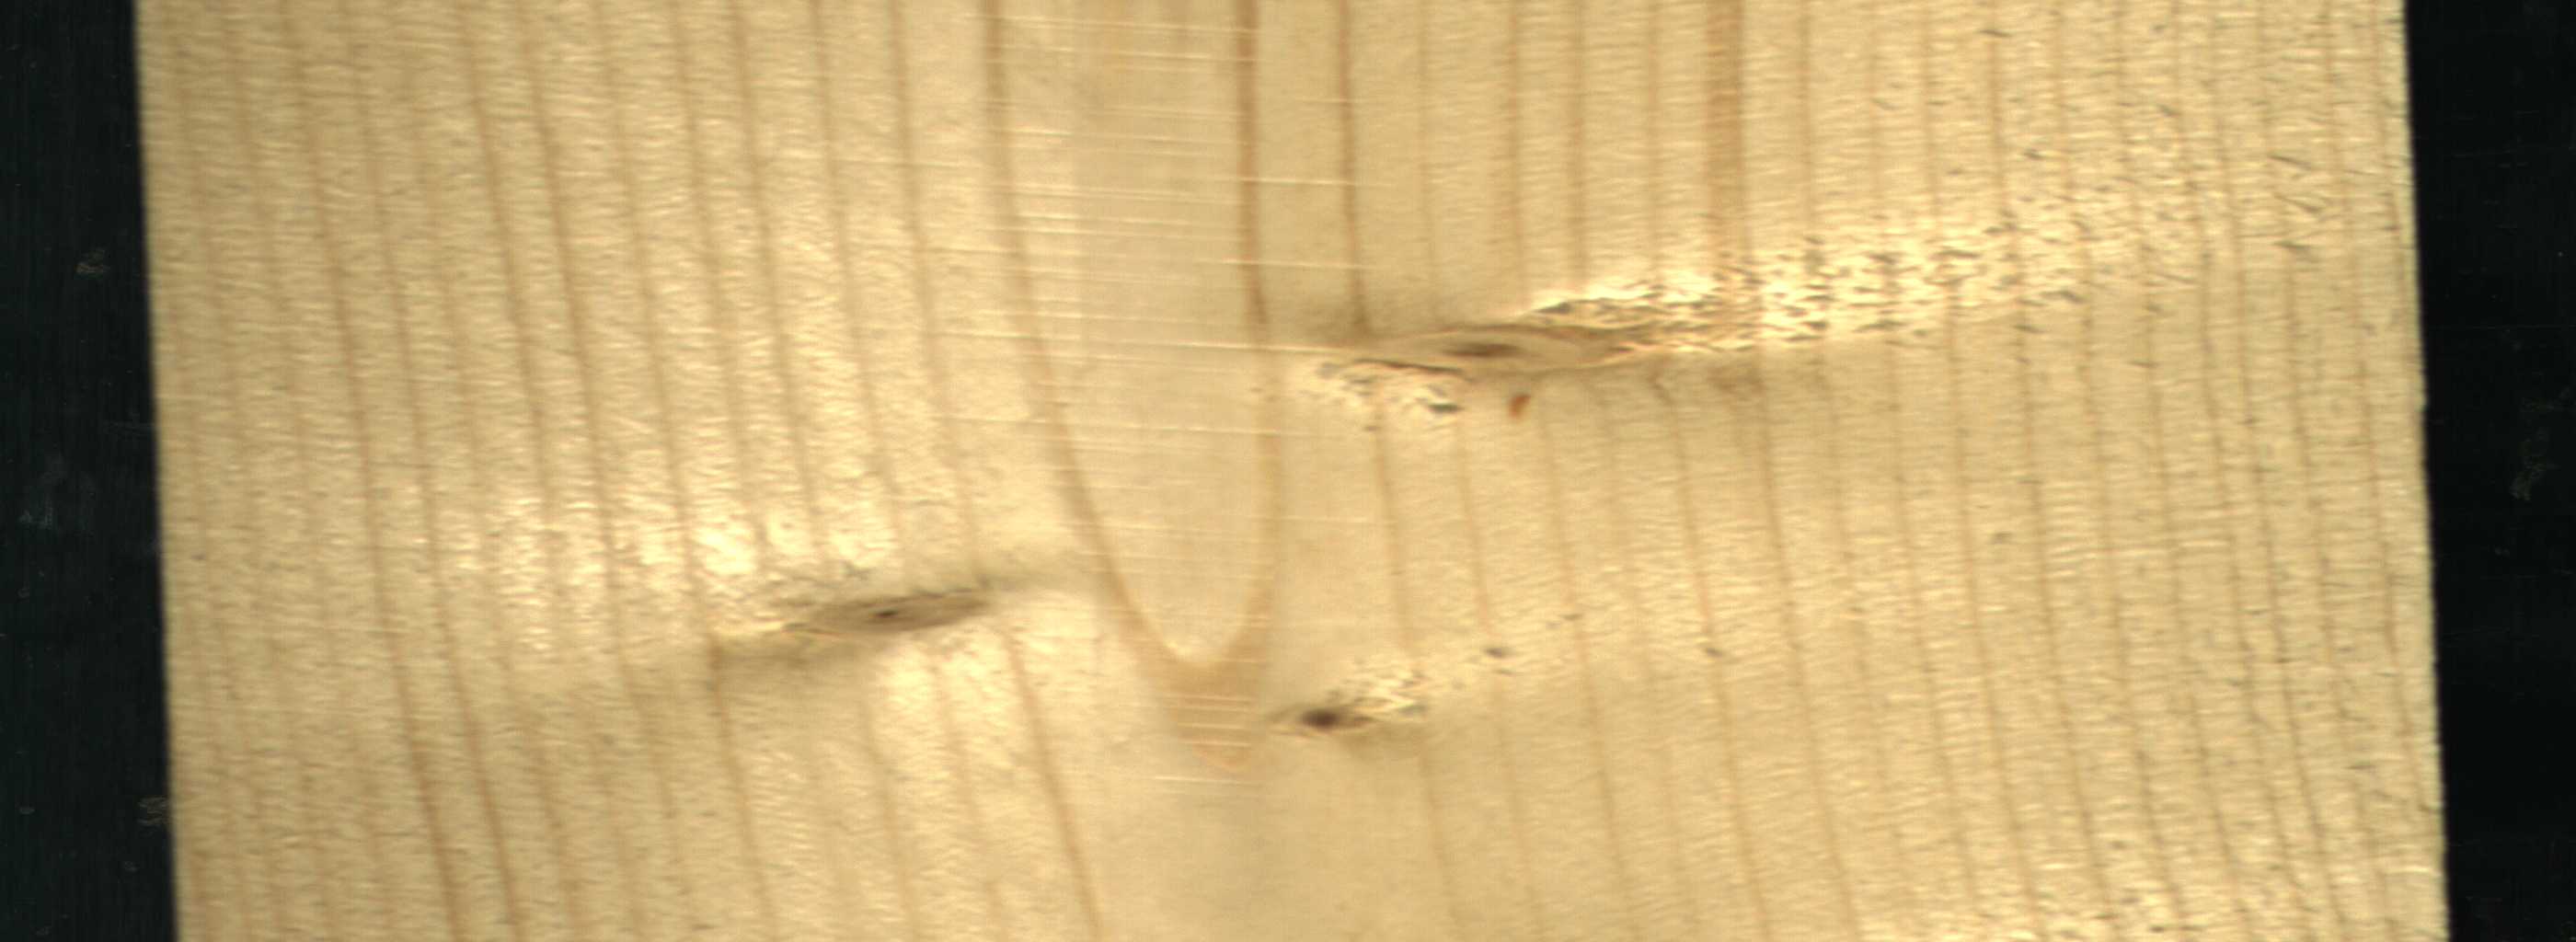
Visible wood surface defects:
Live_Knot
Live_Knot
Live_Knot